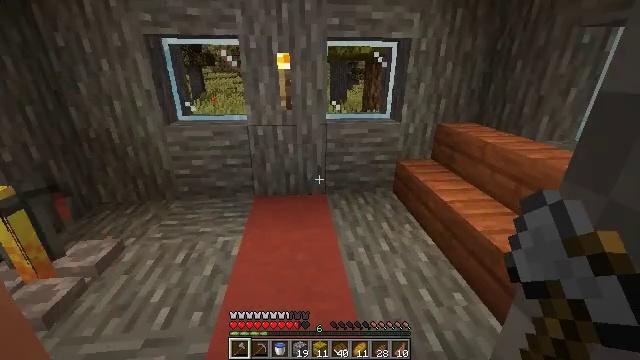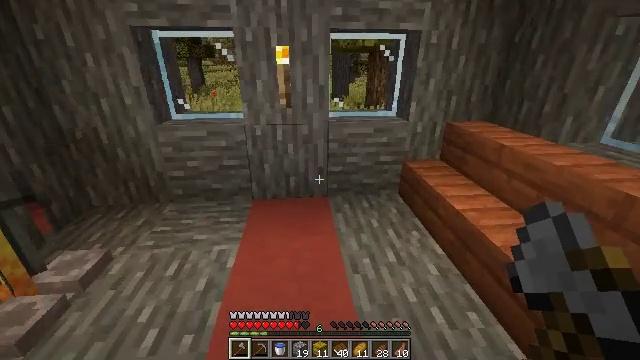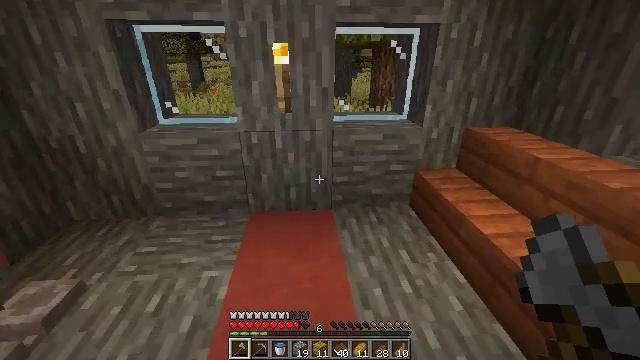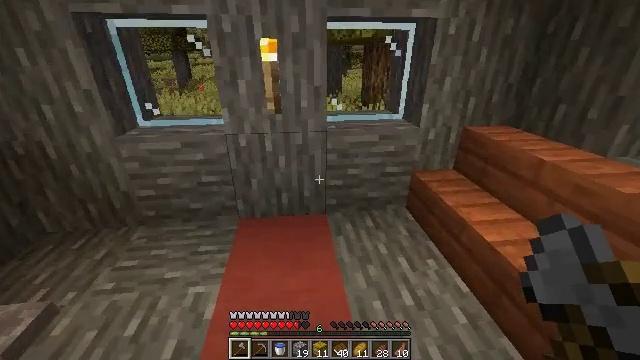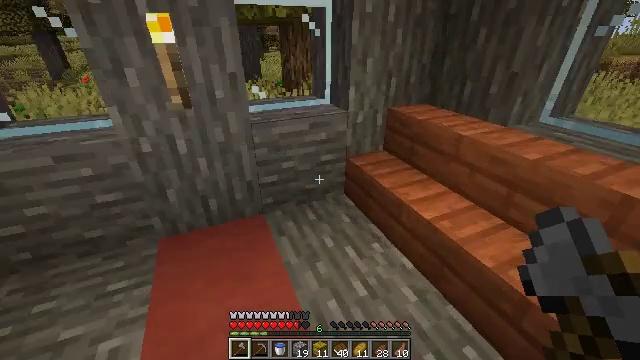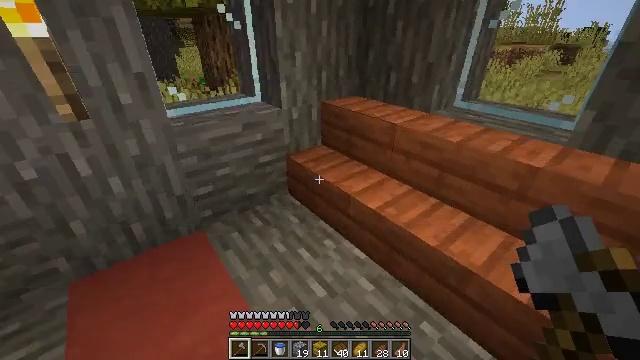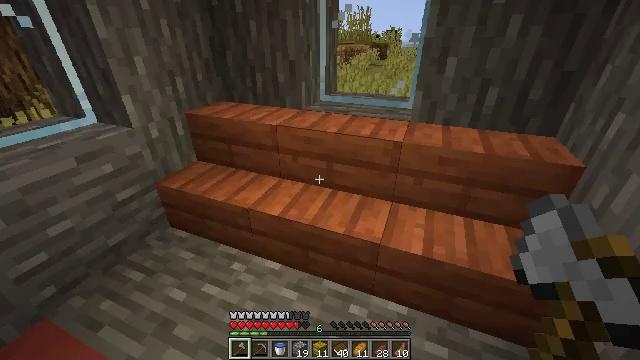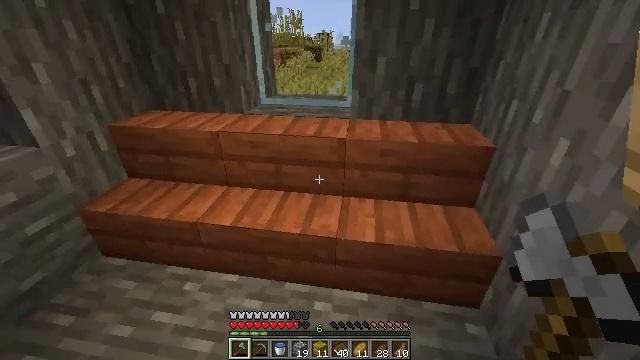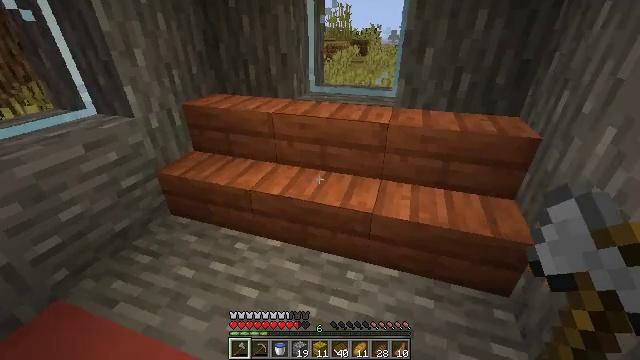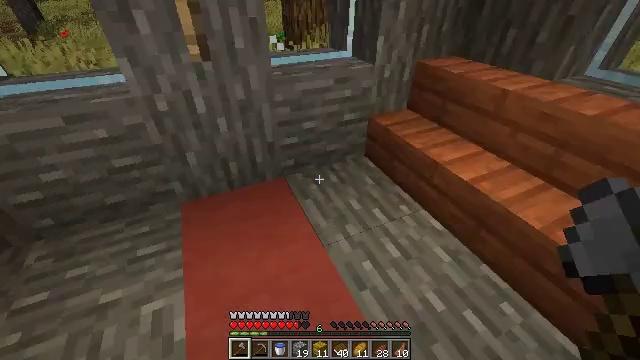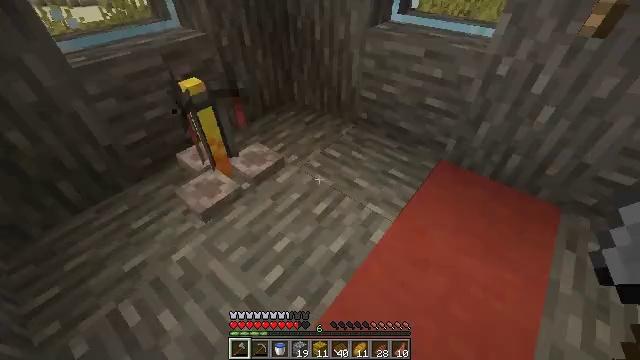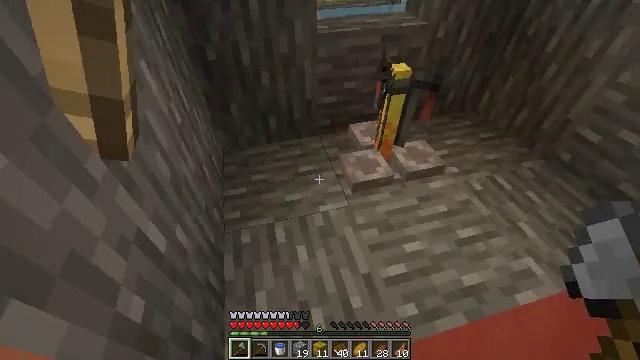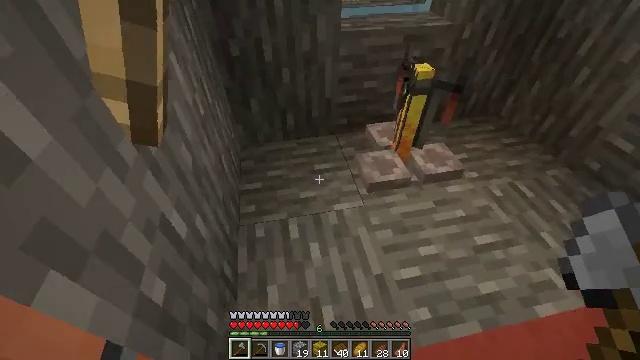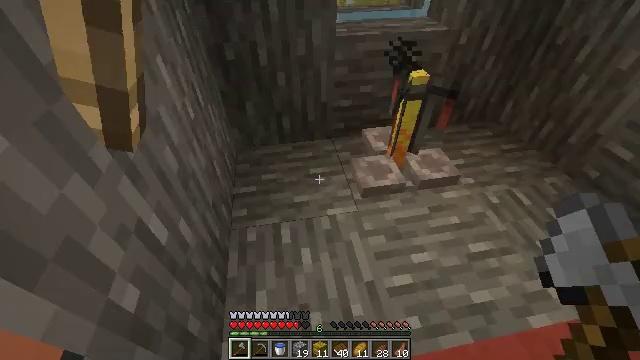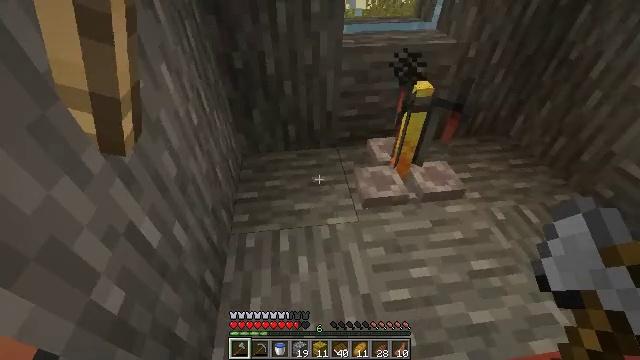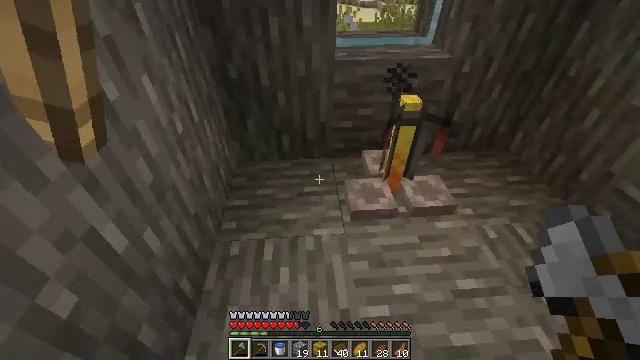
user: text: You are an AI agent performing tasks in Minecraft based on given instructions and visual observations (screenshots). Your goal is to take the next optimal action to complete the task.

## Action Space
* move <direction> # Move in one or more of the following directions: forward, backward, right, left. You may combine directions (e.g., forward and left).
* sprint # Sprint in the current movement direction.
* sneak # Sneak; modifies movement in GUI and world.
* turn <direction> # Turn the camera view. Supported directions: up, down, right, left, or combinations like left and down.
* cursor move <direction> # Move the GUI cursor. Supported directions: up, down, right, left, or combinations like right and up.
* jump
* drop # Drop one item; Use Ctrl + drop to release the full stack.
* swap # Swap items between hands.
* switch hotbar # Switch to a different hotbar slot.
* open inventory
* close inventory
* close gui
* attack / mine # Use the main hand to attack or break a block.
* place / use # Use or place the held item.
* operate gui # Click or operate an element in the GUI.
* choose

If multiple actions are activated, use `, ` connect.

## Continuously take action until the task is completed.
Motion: motion action
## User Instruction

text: Gather the acacia fence.
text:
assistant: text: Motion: move forward, turn down
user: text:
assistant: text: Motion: move forward
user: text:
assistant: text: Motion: move forward, turn right
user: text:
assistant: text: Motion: move forward, turn right and down
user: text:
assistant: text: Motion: turn right and down
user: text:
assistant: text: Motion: turn right
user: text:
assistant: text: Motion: move back, turn right
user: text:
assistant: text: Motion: move back, turn left and down
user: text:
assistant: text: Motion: move back, turn left and down
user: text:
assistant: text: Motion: move back and move left, turn left and down
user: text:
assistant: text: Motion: move left, turn left and down
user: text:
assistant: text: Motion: move right, turn left
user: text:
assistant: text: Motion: move right
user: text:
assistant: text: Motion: move right, turn left and up
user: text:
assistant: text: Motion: move right, turn left and up
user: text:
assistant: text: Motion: move right, turn left and up
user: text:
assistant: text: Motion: move left, turn left
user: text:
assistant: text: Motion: move forward and move left, turn left and up
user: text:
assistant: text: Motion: move forward and move left
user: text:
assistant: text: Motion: move forward, turn left
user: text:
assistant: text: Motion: move forward and move left, turn left
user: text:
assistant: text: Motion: move left, turn left
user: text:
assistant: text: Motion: move left
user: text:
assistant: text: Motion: move left
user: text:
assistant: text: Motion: move left, turn left
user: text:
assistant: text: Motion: move left, turn left
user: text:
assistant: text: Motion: move left, turn left and up
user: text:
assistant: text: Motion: move forward and move left, turn up
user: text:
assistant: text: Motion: move forward and move left, turn up
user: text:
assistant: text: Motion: move forward